Field crop: tomato
Growth stage: 1
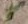
Species: solanum